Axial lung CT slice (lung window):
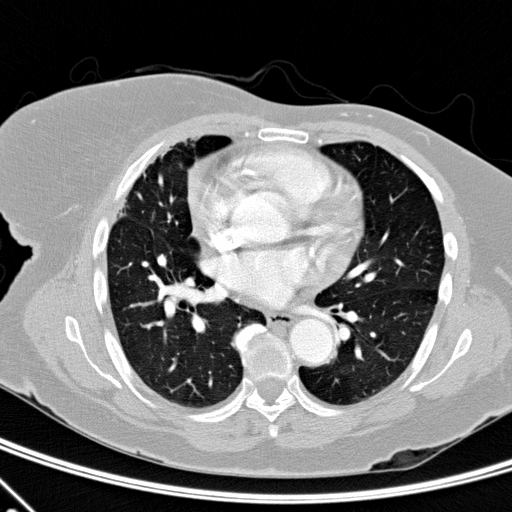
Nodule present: no